Interaction volume radius: 10 \u00c5
Interaction volume height: 15 \u00c5
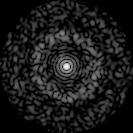
Disorder parameter: 0.836